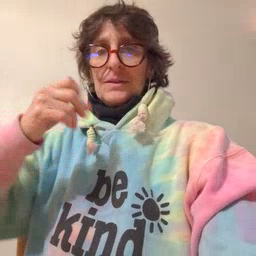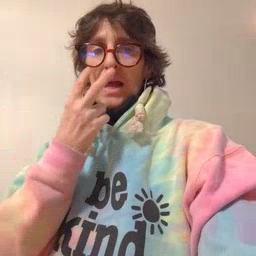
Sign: snack